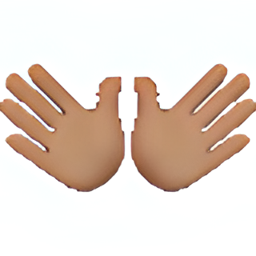
Name: open hands sign
Emoji: 👐🏽
Group: People & Body
Sub-group: hands